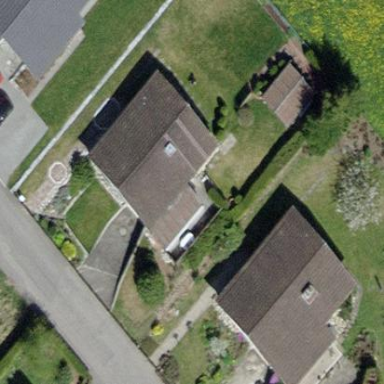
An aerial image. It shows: Simple house.